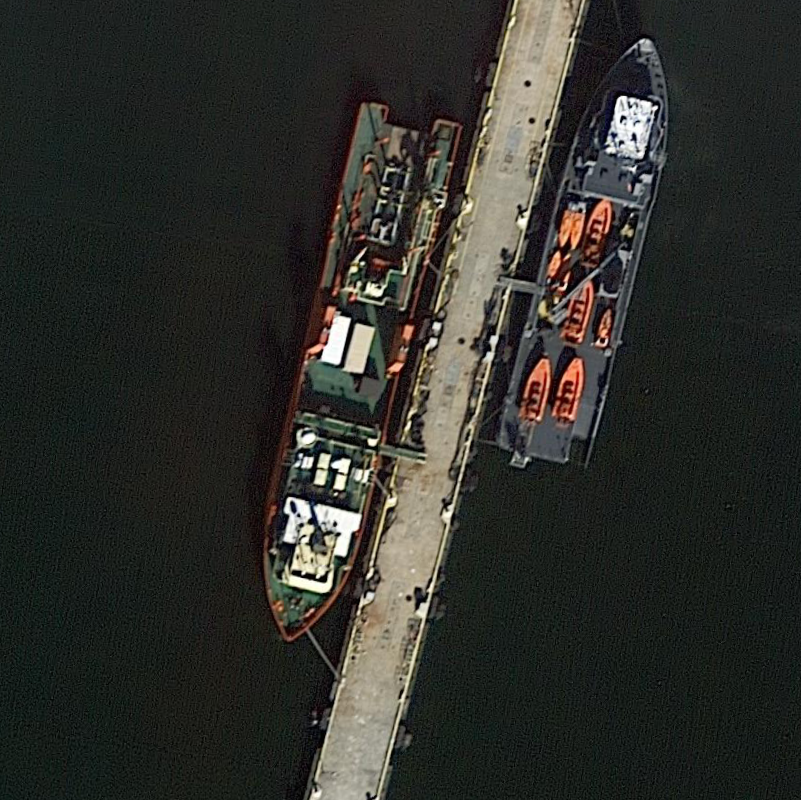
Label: civil